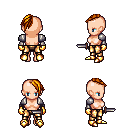
a pixel art fantasy rpg character, female body template, human, light skin, steel arm armor, gold greaves, dark blonde long mohawk hairstyle, gold gloves, gold boots, dagger, four views (front, back, left, right), 2x2 character sprite sheet, small pixel art, hard edges, no anti-aliasing